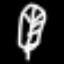
Label: leaf